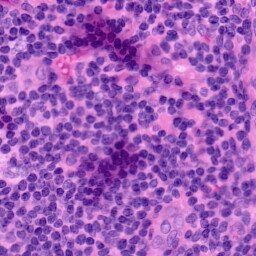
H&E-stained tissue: LymphNode